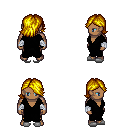
a pixel art fantasy rpg character, male body template, human, dark skin, black robe, gold greaves, blonde swoop hairstyle, white cloth bandages, white slippers, four views (front, back, left, right), 2x2 character sprite sheet, small pixel art, hard edges, no anti-aliasing